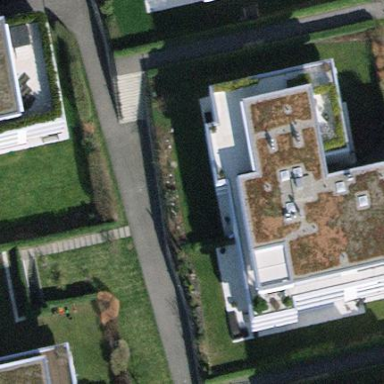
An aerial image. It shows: Balcony as part of building.